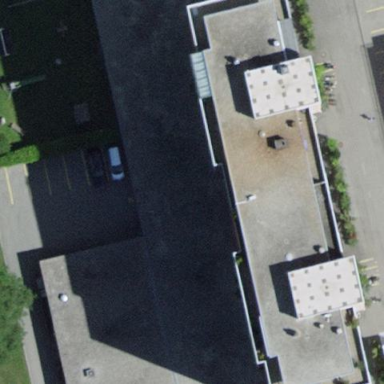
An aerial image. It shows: Building that houses restaurant.